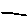
Label: line